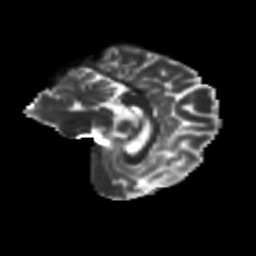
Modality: T2w
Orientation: sagittal
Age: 30
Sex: female
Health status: healthy
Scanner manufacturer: siemens
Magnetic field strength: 3 T
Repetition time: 8.6 s
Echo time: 0.095 s